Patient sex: M
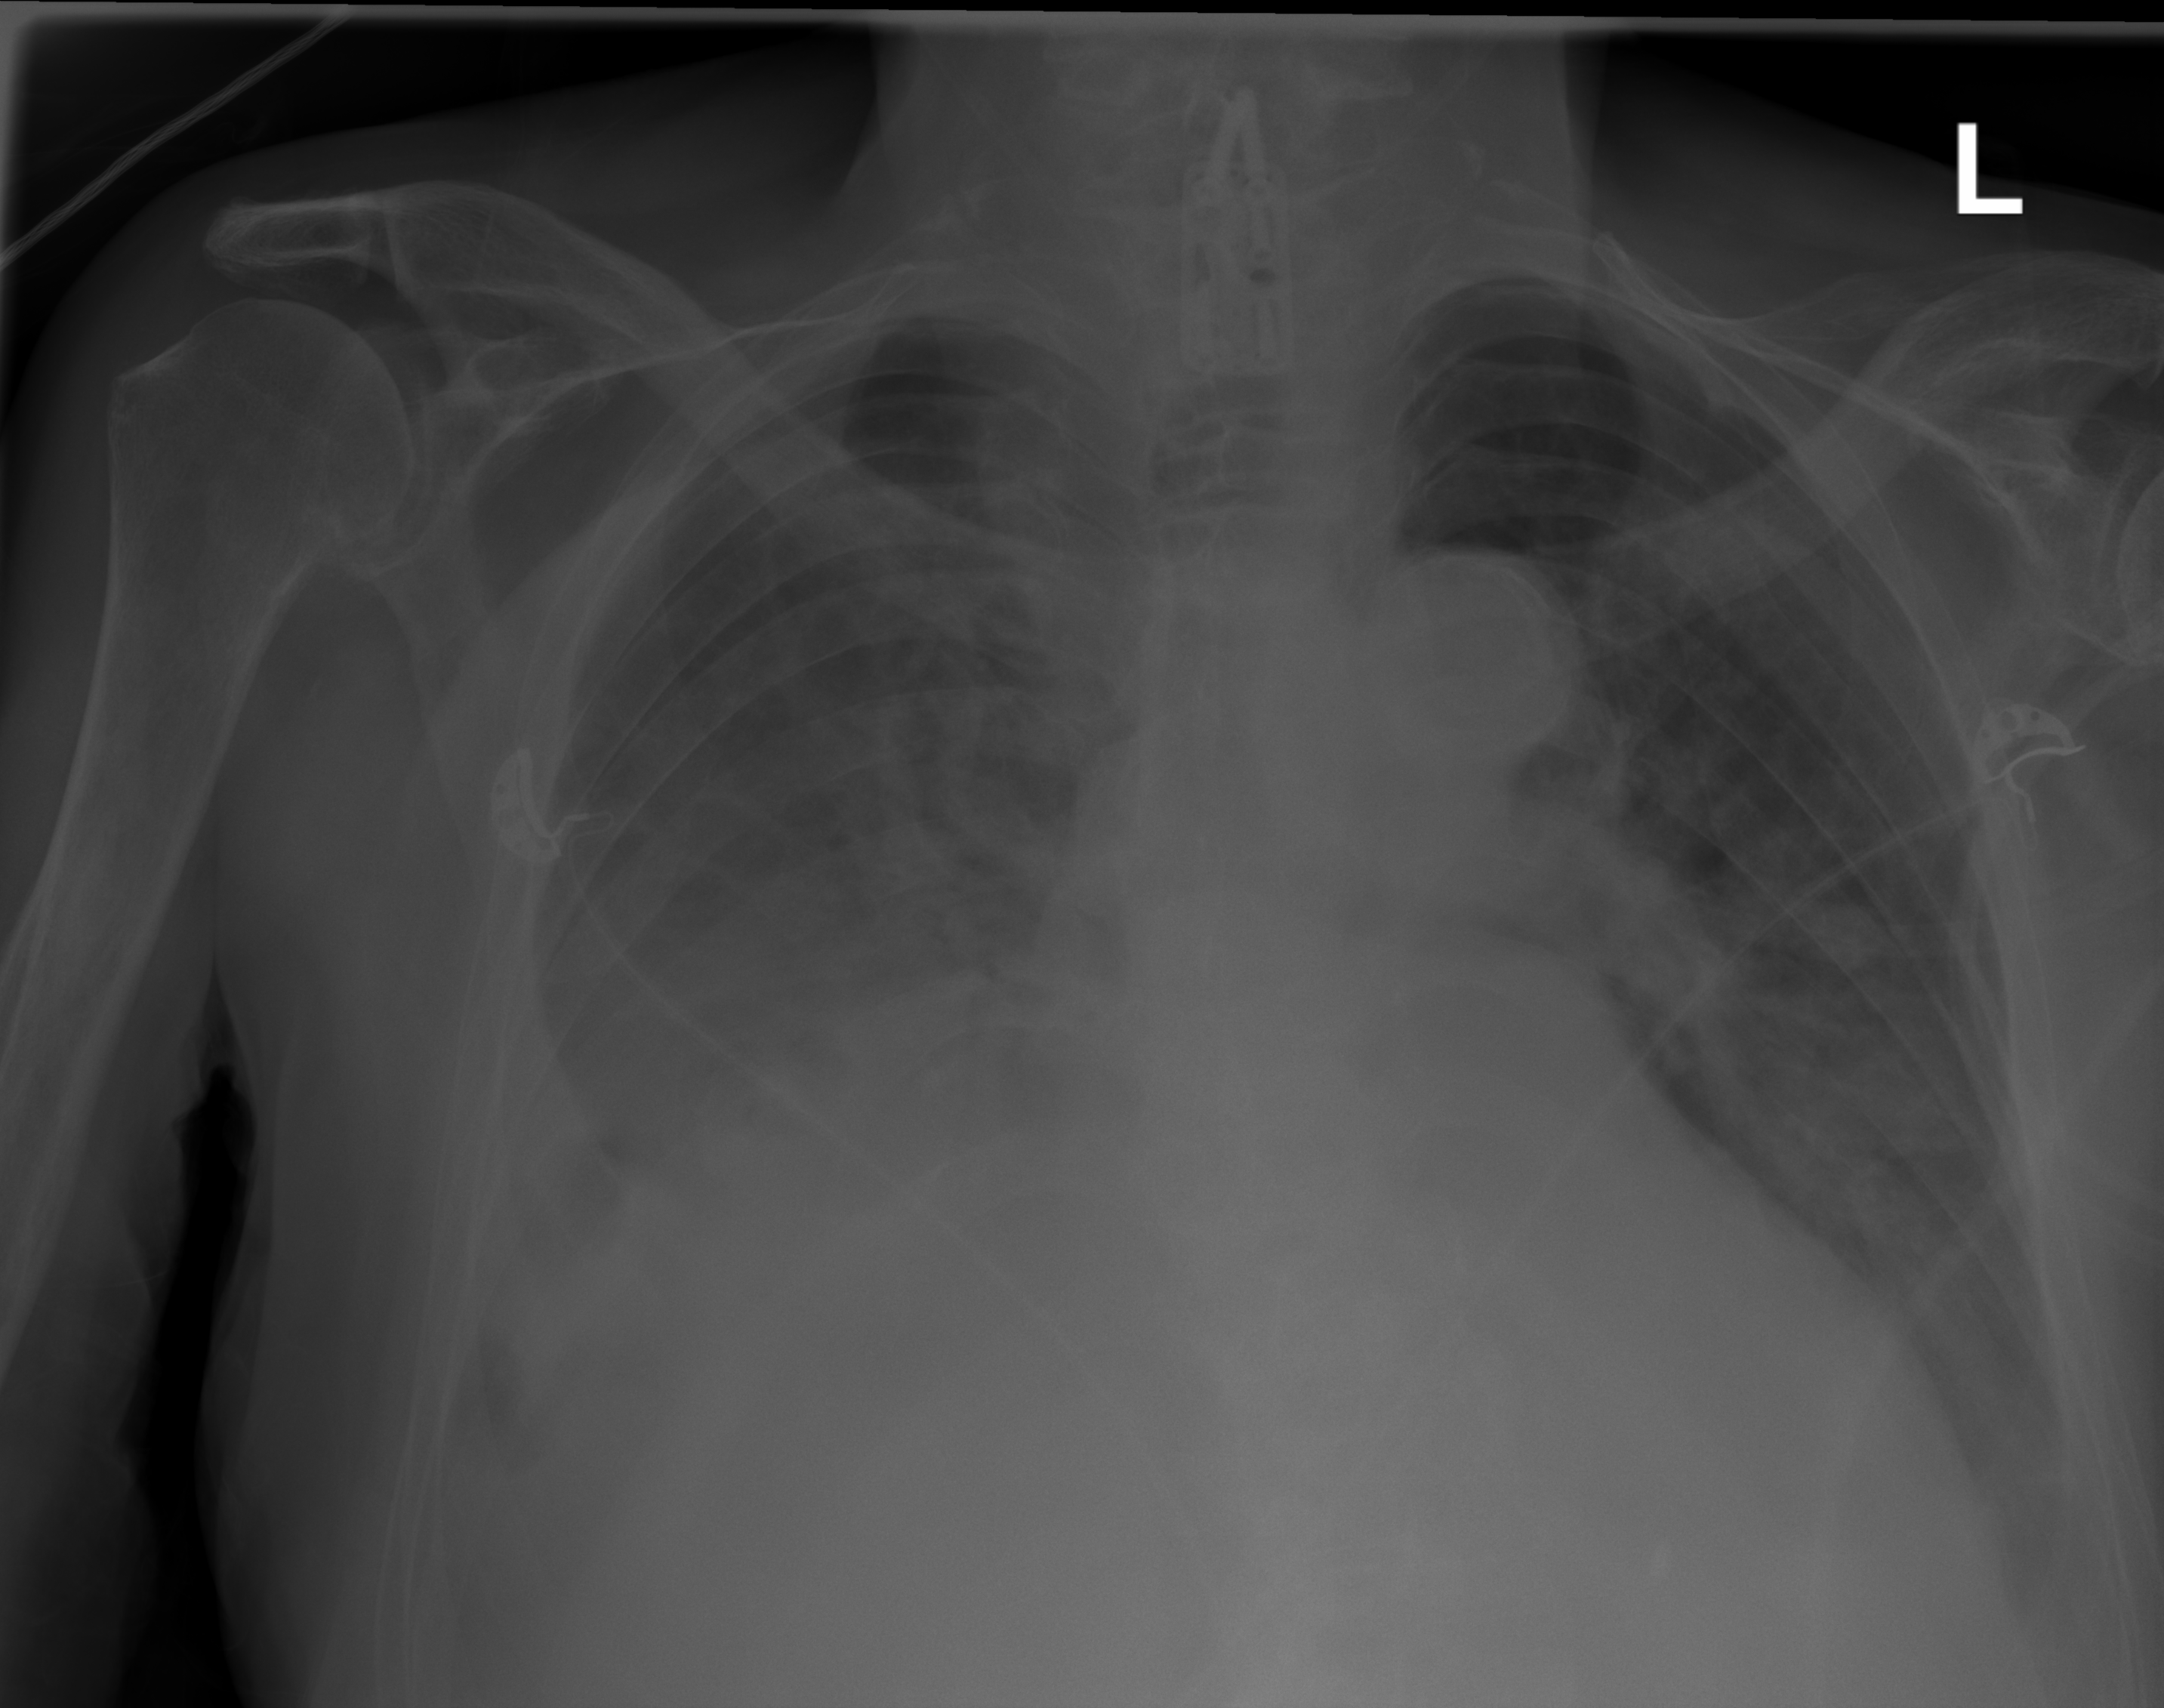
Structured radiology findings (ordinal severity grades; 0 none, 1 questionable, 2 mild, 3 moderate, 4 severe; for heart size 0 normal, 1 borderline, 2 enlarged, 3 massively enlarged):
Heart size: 1
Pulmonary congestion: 2
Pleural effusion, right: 3
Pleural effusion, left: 2
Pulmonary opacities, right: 3
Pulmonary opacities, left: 2
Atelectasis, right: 3
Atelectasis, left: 2